Question: Background: I have a webForm app that registers a user in the database based on the information provided with a web service, auto-generates a random password and username, and e-mails the user a link to take an application based on the marketing company selected.
Questions:
-
Each user allowed access to the system will have membership in at least one of the marketing groups as defined by the web.config. For example, a user that is currently logged in and belongs to the BIG group under location "alg\ACOMP_user_BIG", will only be able to see BIG in the Marketing Company drop down list. A user that is currently logged in and belongs to the NIS group located under "alg\ACOMP_user_NIS" will only be able to see NIS in the Marketing Company drop down list.
Here's a screenshot of the front end:

Here's my best guess (located under Private Sub GetMarketingCompanies() method in default.aspx.vb):
'''
If InStr(WindowsIdentity.GetCurrent().Groups = "AMG", item.MarketingCompanyShort = "AMG", CompareMethod.Text) Then
marketingCo.Items.Add(String.Format("{0} | {1}", item.MarketingCompanyShort, item.MarketingCompanyName))
For Each item In ac1
marketingCo.Items.Add(String.Format("{0} | {1}", item.MarketingCompanyShort, item.MarketingCompanyName))
Next
Catch ex As Exception
MsgBox(ex.Message)
End Try
'''
I've been going off the code from <URL> but it's not thorough enough for what I'm trying to do.
Web.config file (pertinent code displayed only):
'''
<authentication mode="Windows"/>
<authorization>
<allow users="algmccarthy, alg\phoward" />
<allow roles="alg\ACOMP_user_Admin" />
<allow roles="alg\ACOMP_user_AMG" />
<allow roles="alg\ACOMP_user_BIG" />
<allow roles="alg\ACOMP_user_NIS" />
<allow roles="alg\ACOMP_user_GLA" />
<allow roles="alg\ACOMP_user_PIP" />
<allow roles="alg\ACOMP_user_PSM" />
<allow roles="alg\ACOMP_user_PAM" />
<allow roles="alg\ACOMP_user_ANN" />
<allow roles="alg\ACOMP_user_AAM" />
<allow roles="alg\ACOMP_user_MWM" />
<allow roles="alg\ACOMP_user_GIM" />
<deny users="*" />
</authorization>
<bindings>
<basicHttpBinding>
<binding name="BasicHttpBinding_IAcompService" closeTimeout="00:01:00"
openTimeout="00:01:00" receiveTimeout="00:10:00" sendTimeout="00:01:00"
allowCookies="false" bypassProxyOnLocal="false" hostNameComparisonMode="StrongWildcard"
maxBufferSize="65536" maxBufferPoolSize="524288" maxReceivedMessageSize="65536"
messageEncoding="Text" textEncoding="utf-8" transferMode="Buffered"
useDefaultWebProxy="true">
<readerQuotas maxDepth="32" maxStringContentLength="8192" maxArrayLength="16384"
maxBytesPerRead="4096" maxNameTableCharCount="16384" />
<security mode="None">
<transport clientCredentialType="None" proxyCredentialType="None"
realm="" />
<message clientCredentialType="UserName" algorithmSuite="Default" />
</security>
</binding>
</basicHttpBinding>
</bindings>
<client>
<endpoint address="http://172.17.1.40/aCompService.svc" binding="basicHttpBinding"
bindingConfiguration="BasicHttpBinding_IAcompService" contract="aComp_ServiceReference.IAcompService"
name="BasicHttpBinding_IAcompService" />
</client>
</system.serviceModel>
'''
default.aspx.vb code w/ the GetMarketingCompanies() and Page_Load() Methods where the application retrieves MarketingCompanies from the webservice and loads it into the dropdownlist through an array:
'''
Private Sub GetMarketingCompanies()
Try
Dim ac1 As Array
ac1 = proxy.GetMarketingCompanyNames("acompUser", "acompPass!")
' If InStr(WindowsIdentity.GetCurrent().Groups = "AMG", item.MarketingCompanyShort = "AMG", CompareMethod.Text) Then
' marketingCo.Items.Add(String.Format("{0} | {1}", item.MarketingCompanyShort, item.MarketingCompanyName))
' if current user role="alg\ACOMP_user_BIG" display BIG MarketingCo.Item '
' if current user role="alg\ACOMP_user_NIS" display NIS MarketingCo.Item '
' if current user role="alg\ACOMP_user_GLA" display GLA MarketingCo.Item '
' if current user role="alg\ACOMP_user_PIP" display PIP MarketingCo.Item '
' if current user role="alg\ACOMP_user_PSM" display PSM MarketingCo.Item '
' if current user role="alg\ACOMP_user_PAM" display PAM MarketingCo.Item '
' if current user role="alg\ACOMP_user_ANN" display ANN MarketingCo.Item '
' if current user role="alg\ACOMP_user_AAM" display AAM MarketingCo.Item '
' if current user role="alg\ACOMP_user_MWM" display MWM MarketingCo.Item '
' if current user role="alg\ACOMP_user_GIM" display GIM MarketingCo.Item '
' if current user = alg\ACOMP_user_Admin display all marketing companies in drop down list '
For Each item In ac1
marketingCo.Items.Add(String.Format("{0} | {1}", item.MarketingCompanyShort, item.MarketingCompanyName))
Next
Catch ex As Exception
MsgBox(ex.Message)
End Try
End Sub
Protected Sub Page_Load(ByVal sender As Object, ByVal e As System.EventArgs) Handles Me.Load, Me.Load, Me.Load
If Not lbCarriers.Items.Count > 0 Then
GetCarriers()
GetMarketingCompanies()
End If
End Sub
'''
Default.aspx code where the marketingCo drop down list is defined:
'''
<table>
<tr>
<td class="style3">
Marketing Co (auto-populated):
</td>
<td bgcolor="#ffffff" class="style8">
<asp:DropDownList ID="marketingCo" runat="server" Height="23px"
Width="250px">
</asp:DropDownList>
</td>
</tr>
<td bgcolor="#ffffff" class="style6">
<asp:Button ID="Send_Button" runat="server" Text="Send Invitation" />
</td>
</tr>
</table>
'''
The Web service returns an Array of Strings w/ MarketingCompanyShort and MarketingCompanyName that are added as items to the drop down list
Web Service XSD File Code:
'''
<xs:element name="ArrayOfMarketingCompany" type="tns:ArrayOfMarketingCompany" nillable="true"/>
<xs:complexType name="MarketingCompany">
<xs:sequence>
<xs:element name="MarketingCompanyId" type="xs:int" minOccurs="0"/>
<xs:element name="MarketingCompanyName" type="xs:string" nillable="true" minOccurs="0"/>
<xs:element name="MarketingCompanyShort" type="xs:string" nillable="true" minOccurs="0"/>
</xs:sequence>
</xs:complexType>
'''
Thanks for looking!
If you have any helpful links or suggestions, I'll give you an up-vote!
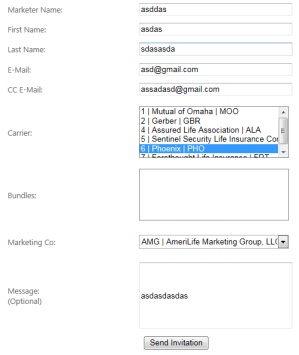
Answer: IdentityReference.Value returns the current user's SID's (ex: S-1-5-32-544) not the group name (ex: Acomp_user_BIG).
You need to use IdentityReference.Translate to convert the
Security Identifiers (SID's) that WindowsIdentiy.Groups returns into NTAccounts
Here is code that will output all the group names that the current user belongs to:
'''
Public ReadOnly Property Groups As IdentityReferenceCollection
Get
Dim identityReferenceCollection As IdentityReferenceCollection
Dim identityReference As IdentityReference
identityReferenceCollection = WindowsIdentity.GetCurrent().Groups
Dim strGroupName As String
Dim mcisloaded As Boolean
' Translate the current user's active directory groups
For Each identityReference In identityReferenceCollection
Dim mktGroup As IdentityReference = identityReference.Translate(GetType(NTAccount))
' MsgBox(mktGroup.Value)
strGroupName = mktGroup.Value.ToString
Next
End Get
End Property
'''